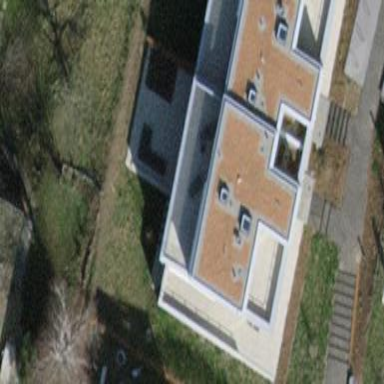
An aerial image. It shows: Flat-roofed apartment building.